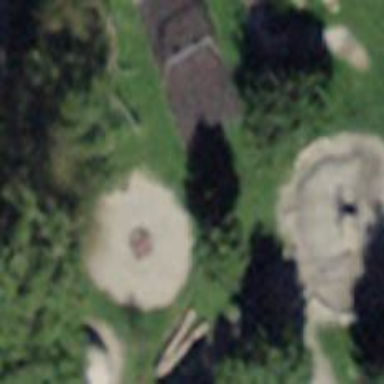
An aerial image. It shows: Playground featuring roundabout.